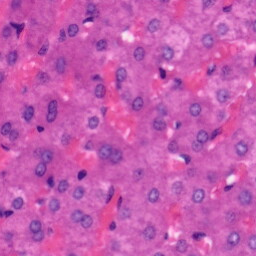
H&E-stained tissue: Liver